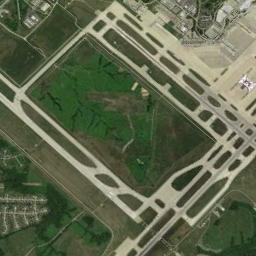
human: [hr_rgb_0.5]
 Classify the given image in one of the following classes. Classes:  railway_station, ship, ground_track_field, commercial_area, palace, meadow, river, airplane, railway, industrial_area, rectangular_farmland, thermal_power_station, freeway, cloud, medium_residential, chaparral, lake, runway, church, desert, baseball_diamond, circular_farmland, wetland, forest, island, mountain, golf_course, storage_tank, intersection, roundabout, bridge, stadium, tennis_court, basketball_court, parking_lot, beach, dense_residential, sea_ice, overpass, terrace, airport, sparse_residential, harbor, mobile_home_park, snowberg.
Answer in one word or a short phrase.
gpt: airport